Question: I've got a DataGrid, as defined below:
'''
<DataGrid Name="dgResults"
IsReadOnly="True"
AutoGenerateColumns="True"
AllowDrop="False"
CanUserAddRows="False"
CanUserDeleteRows="False"
CanUserReorderColumns="True"
CanUserResizeColumns="True"
CanUserResizeRows="False"
CanUserSortColumns="False"
ColumnWidth="120"
Margin="15,10,10,10"
Visibility="Collapsed"
ItemsSource="{Binding}"/>
'''
For some reason, no data is showing when binding to it. The correct amount of rows are displaying, however they are all empty. This is my code:
'''
dgResults.DataContext = dtTopTwoHundredResults.AsDataView();
dgResults.AutoGeneratingColumn += new EventHandler<DataGridAutoGeneratingColumnEventArgs>(dataGrid_AutoGeneratingColumn);
dgResults.Visibility = Visibility.Visible;
private void dataGrid_AutoGeneratingColumn(object sender, DataGridAutoGeneratingColumnEventArgs e)
{
//Sets the DataGrid's headers to be TextBlocks, which solves a problem whereby underscore characters in the header are ignored.
TextBlock block = new TextBlock();
block.Text = e.Column.Header.ToString();
e.Column.Header = block;
}
'''
It's definitely not a problem with the data source, as the data is contained inside it as it should be. It's just the DataGrid. This is how it's displaying, i.e. the correct amount of rows but no data:

I used Snoop to find out if the text is actually contained in the DataGrid, and I'm getting this:
'''
System.Windows.Data Error: 40 : BindingExpression path error: 'Employee identification number' property not found on 'object' ''DataRowView' (HashCode=51298929)'. BindingExpression:Path=Employee identification number. Foreign key to Employee.BusinessEntityID.; DataItem='DataRowView' (HashCode=51298929); target element is 'TextBlock' (Name=''); target property is 'Text' (type 'String')
System.Windows.Data Error: 40 : BindingExpression path error: 'Employee identification number' property not found on 'object' ''DataRowView' (HashCode=51298929)'. BindingExpression:Path=Employee identification number. Foreign key to Employee.BusinessEntityID.; DataItem='DataRowView' (HashCode=51298929); target element is 'PropertyInformation' (HashCode=<PHONE>); target property is 'Value' (type 'Object')
'''
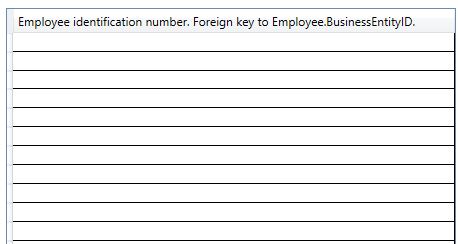
Answer: The problem over here is the fact that punctuation is involved in the column headers. Removing the punctuation solved the issue. Hopefully someone with the same problem will read this, as it took me many hours to realise.